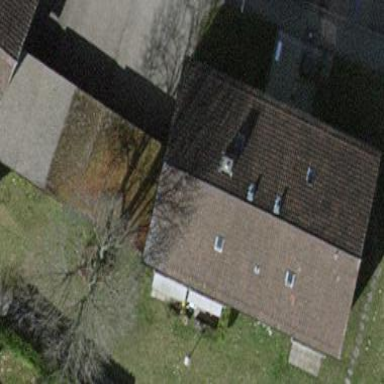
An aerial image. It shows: Residential building with pitched roof.